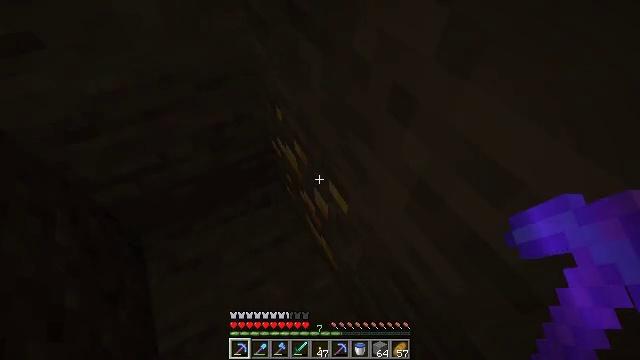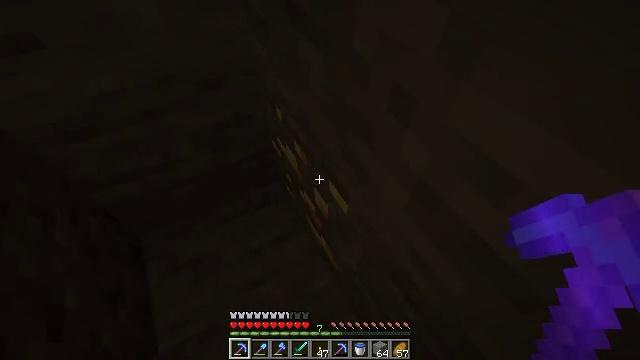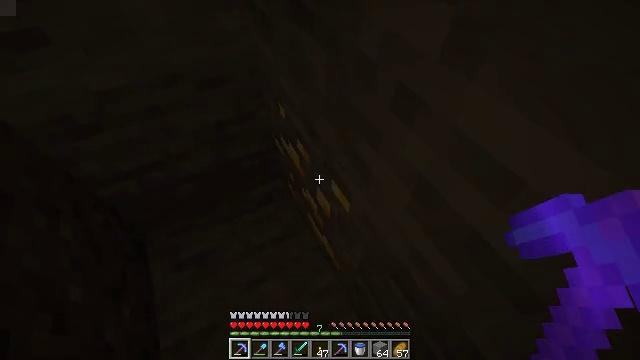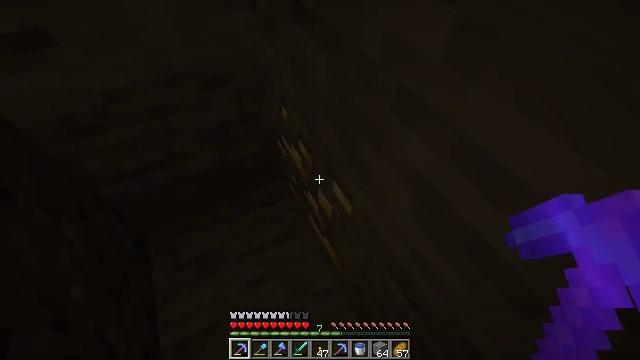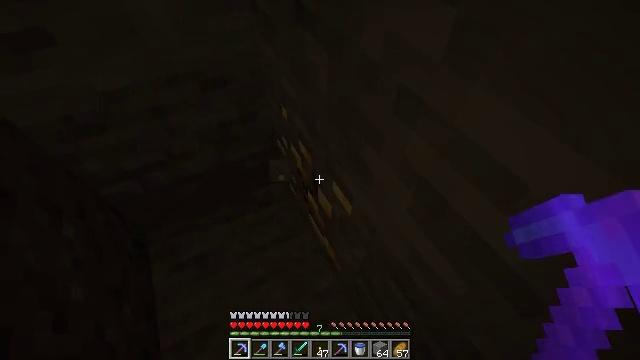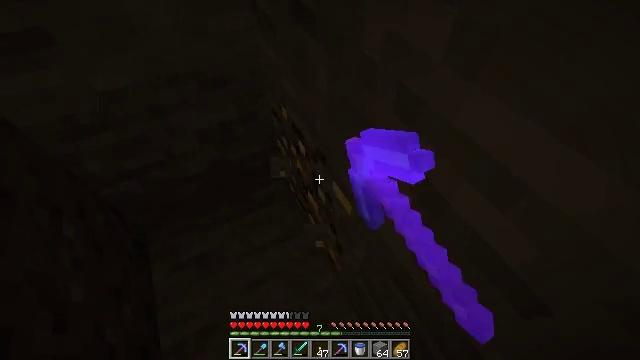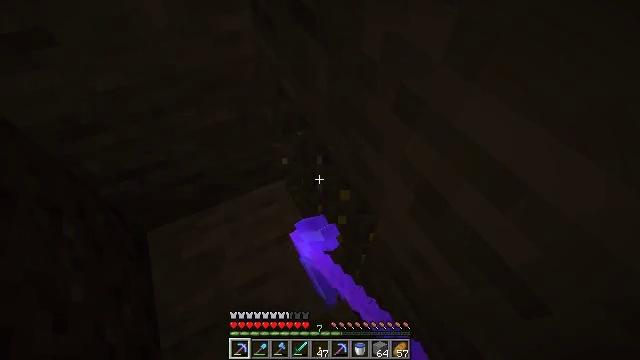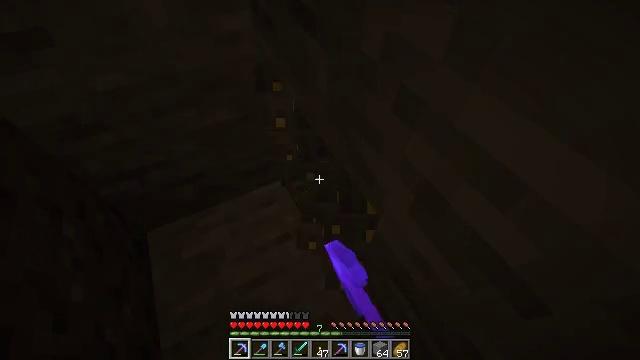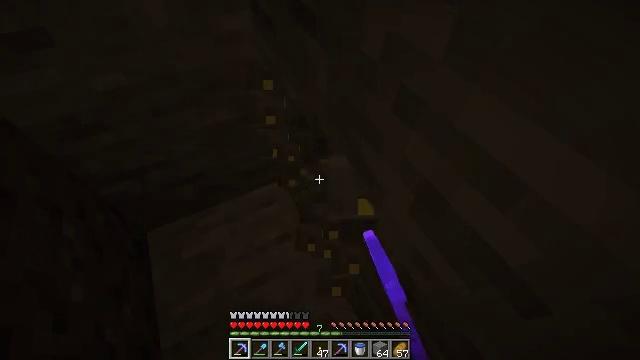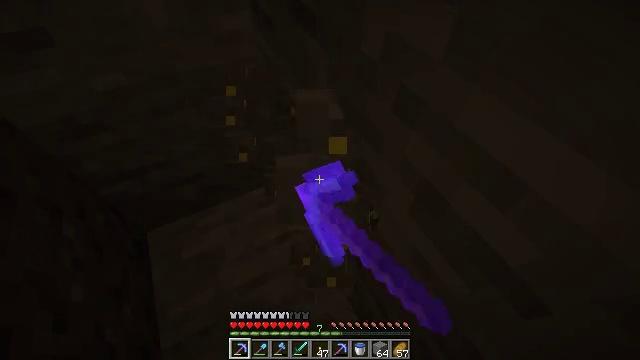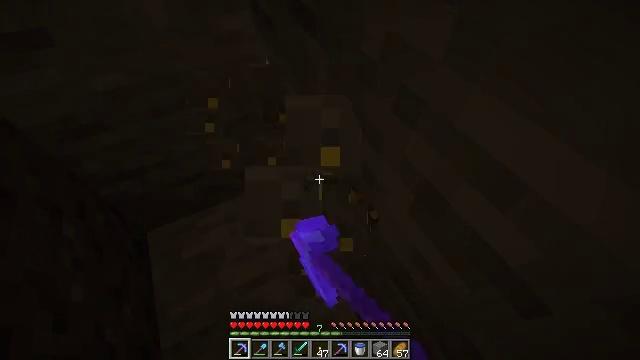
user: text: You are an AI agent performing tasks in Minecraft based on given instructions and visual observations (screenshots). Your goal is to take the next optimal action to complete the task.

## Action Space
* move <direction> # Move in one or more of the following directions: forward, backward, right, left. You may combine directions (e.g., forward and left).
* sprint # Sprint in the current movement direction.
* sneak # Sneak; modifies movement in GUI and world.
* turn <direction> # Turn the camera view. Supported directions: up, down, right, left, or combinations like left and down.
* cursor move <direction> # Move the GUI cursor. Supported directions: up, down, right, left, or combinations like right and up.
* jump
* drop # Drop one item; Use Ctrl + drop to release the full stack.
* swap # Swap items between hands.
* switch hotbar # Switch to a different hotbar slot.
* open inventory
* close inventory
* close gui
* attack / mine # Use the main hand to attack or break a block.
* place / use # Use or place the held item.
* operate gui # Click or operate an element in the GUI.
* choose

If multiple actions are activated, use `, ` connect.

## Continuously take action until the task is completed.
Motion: motion action
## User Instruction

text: Collect gold ore for smelting.
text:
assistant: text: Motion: switch to hotbar 1
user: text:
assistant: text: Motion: switch to hotbar 1
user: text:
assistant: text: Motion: switch to hotbar 1
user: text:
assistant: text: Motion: attack / mine
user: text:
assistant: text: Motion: attack / mine
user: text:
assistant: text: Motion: attack / mine
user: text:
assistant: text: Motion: attack / mine
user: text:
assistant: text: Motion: attack / mine
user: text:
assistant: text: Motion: attack / mine
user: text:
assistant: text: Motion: attack / mine
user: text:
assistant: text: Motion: attack / mine